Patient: sex M, age 40
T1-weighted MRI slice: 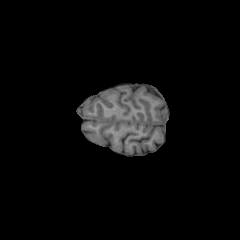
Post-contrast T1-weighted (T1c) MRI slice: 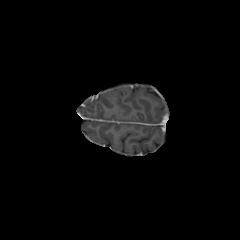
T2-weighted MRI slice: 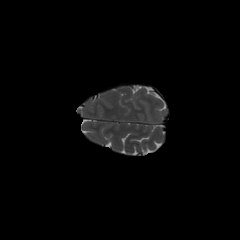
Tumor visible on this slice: no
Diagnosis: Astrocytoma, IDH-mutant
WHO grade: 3